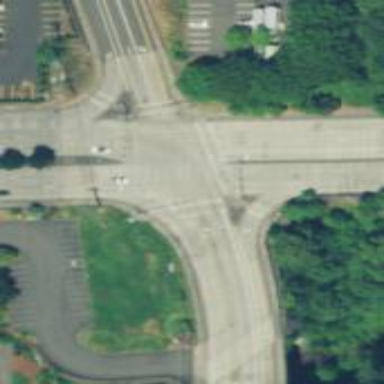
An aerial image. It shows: Crossing on the road.